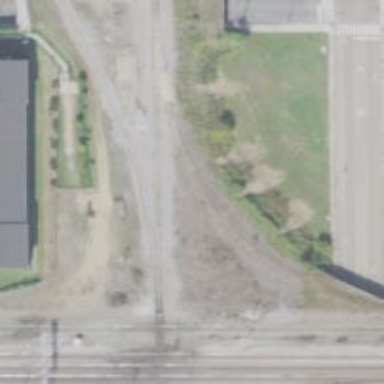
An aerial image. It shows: Abandoned railway.